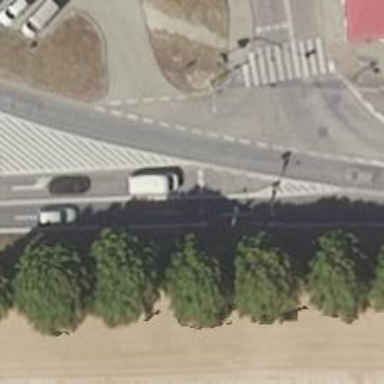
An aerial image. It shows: Road with traffic signals controlling the flow of traffic.